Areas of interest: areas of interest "99 Preferred Hotel (Shanghai South Station Luoxiu Road Metro Station Branch)"
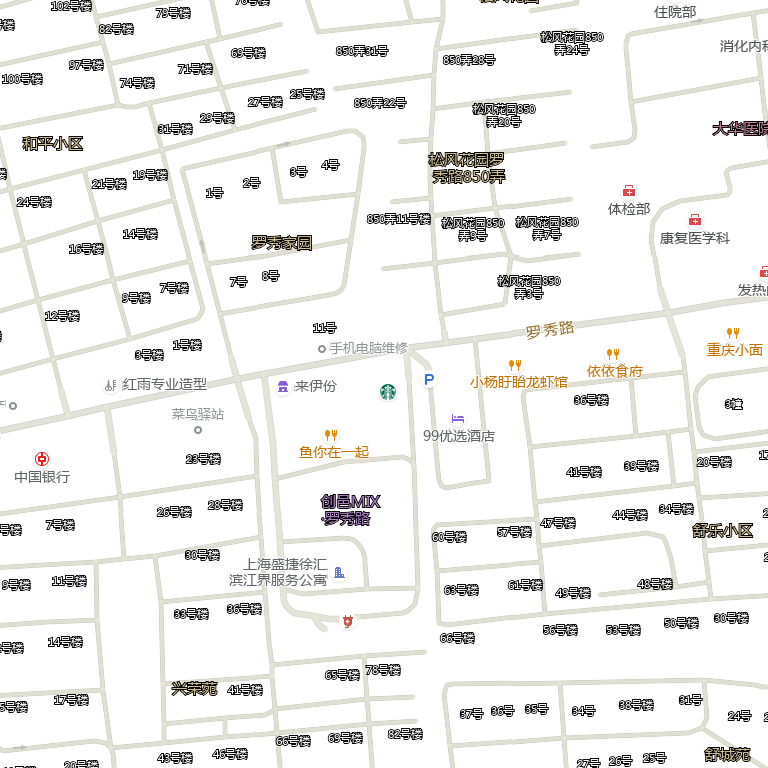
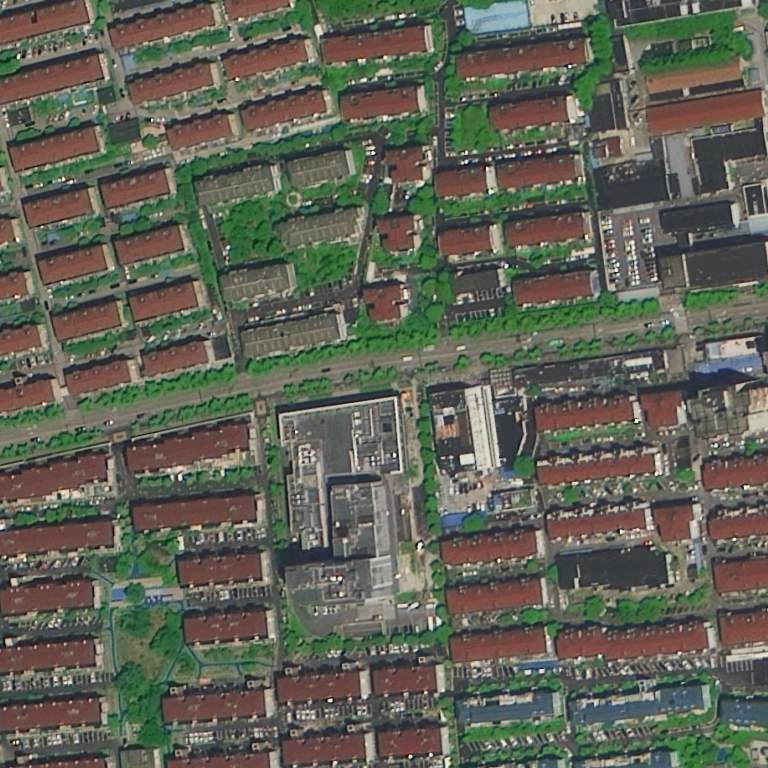